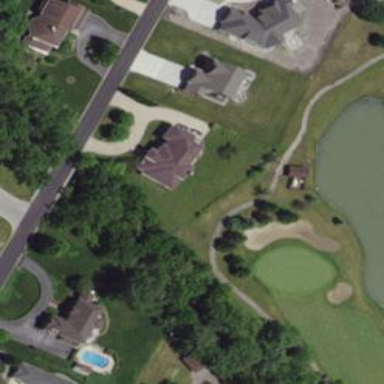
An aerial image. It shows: Pathway for golfing.